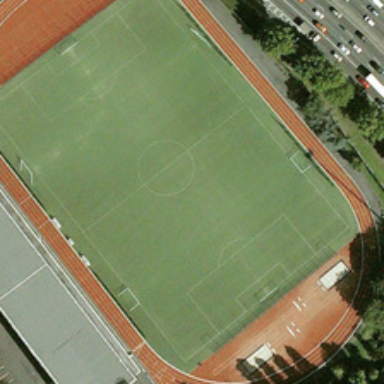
A playground is near some green trees and a road with many cars .